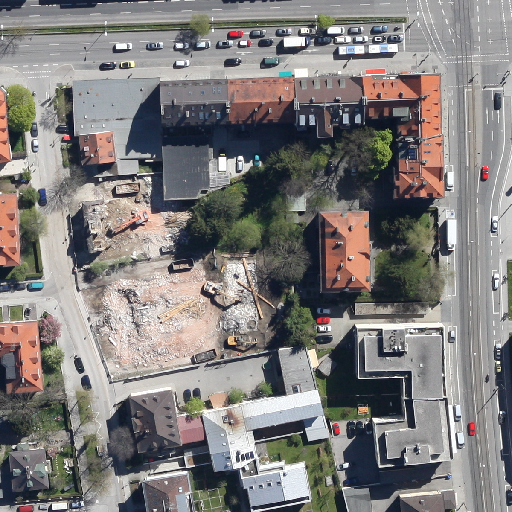
Referring expression: light-duty vehicle driving on the road